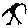
Label: bird